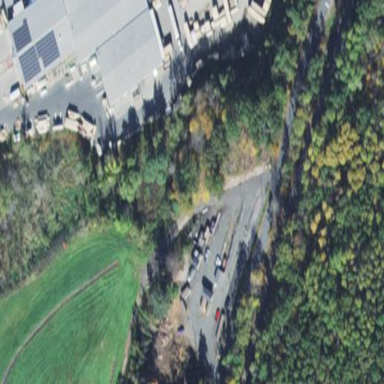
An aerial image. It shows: Waste transfer station.